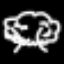
Label: palm tree